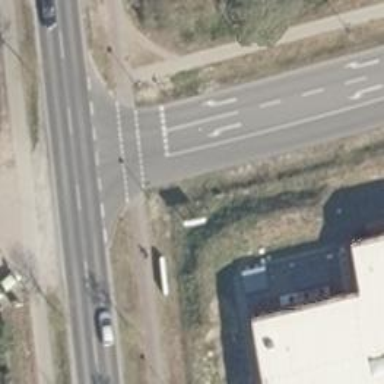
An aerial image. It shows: Road with "give way" sign.